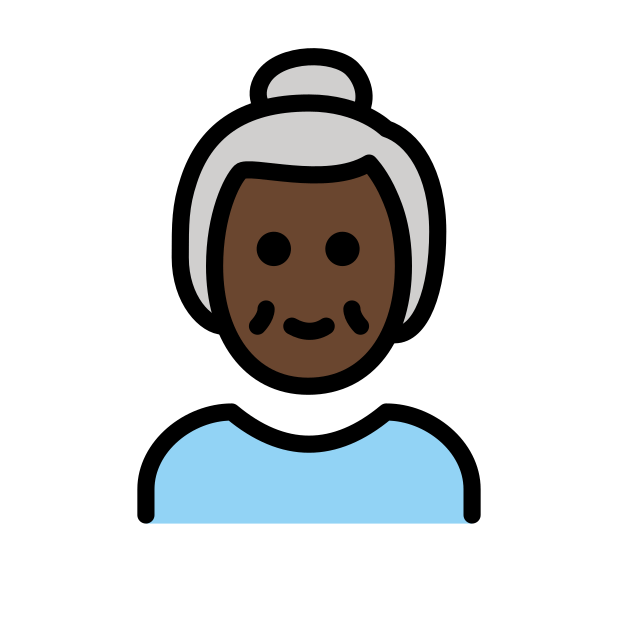
old woman: dark skin tone